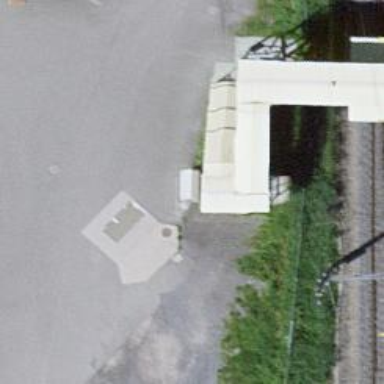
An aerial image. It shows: Bridge with steps crossing over.